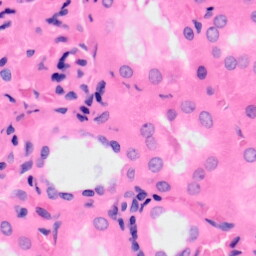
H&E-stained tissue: Kidney